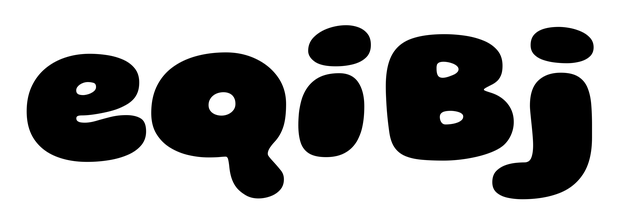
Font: Gluten_Black